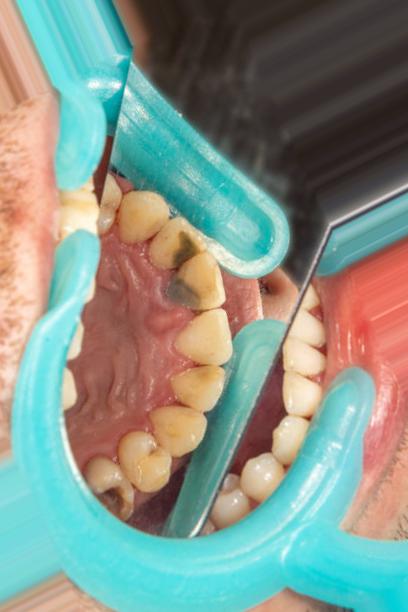
Condition: Caries